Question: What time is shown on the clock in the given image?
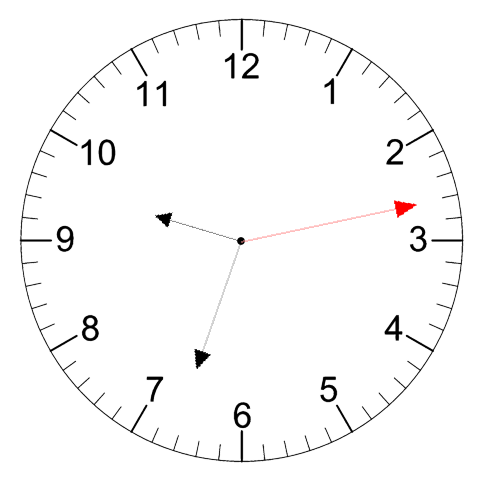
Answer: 09:33:13